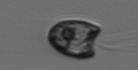
Label: flagellate_morphotype1